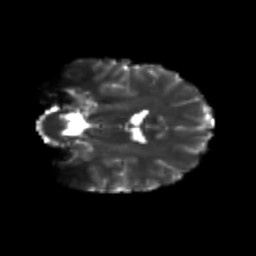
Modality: T2w
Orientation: coronal
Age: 20
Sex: female
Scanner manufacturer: siemens
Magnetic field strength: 3 T
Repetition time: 3.5 s
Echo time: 0.113 s